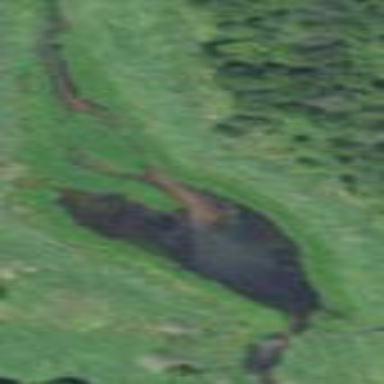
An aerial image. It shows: Pond with natural water.